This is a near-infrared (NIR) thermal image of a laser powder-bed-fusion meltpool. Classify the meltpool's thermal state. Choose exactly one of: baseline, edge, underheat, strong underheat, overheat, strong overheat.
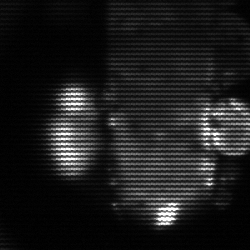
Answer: strong underheat